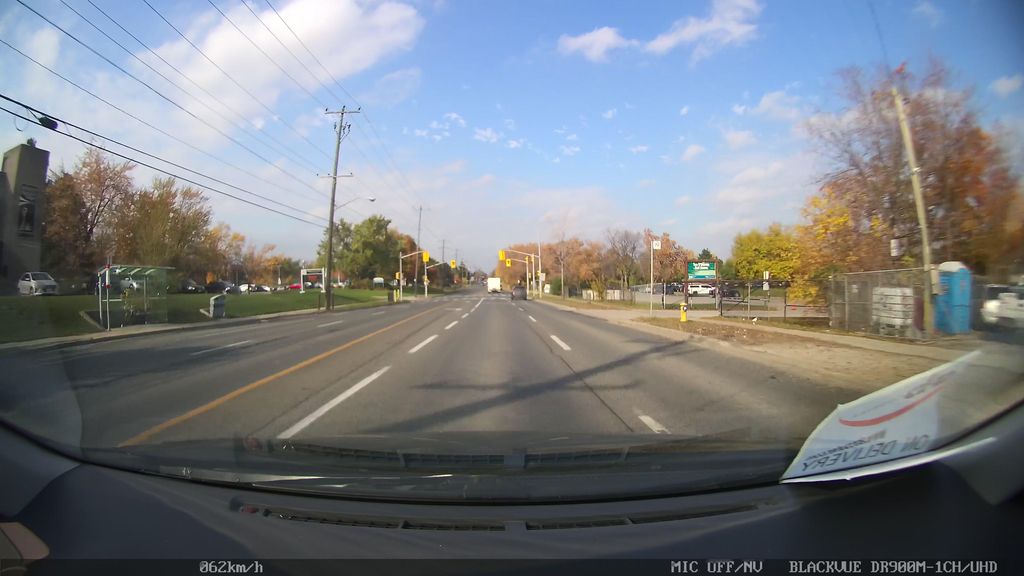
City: toronto